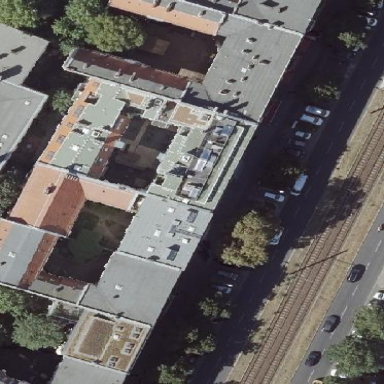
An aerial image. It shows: White apartment building with red gambrel roof made of roof tiles.